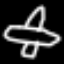
Label: airplane